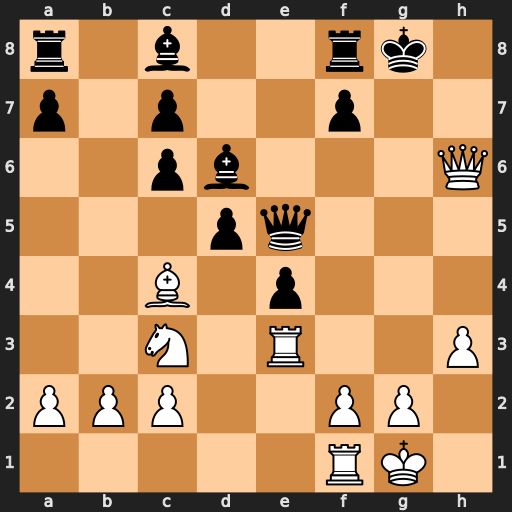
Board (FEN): r1b2rk1/p1p2p2/2pb3Q/3pq3/2B1p3/2N1R2P/PPP2PP1/5RK1
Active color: w
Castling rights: -
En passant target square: -
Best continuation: Rg3+ Qxg3 fxg3